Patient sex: F
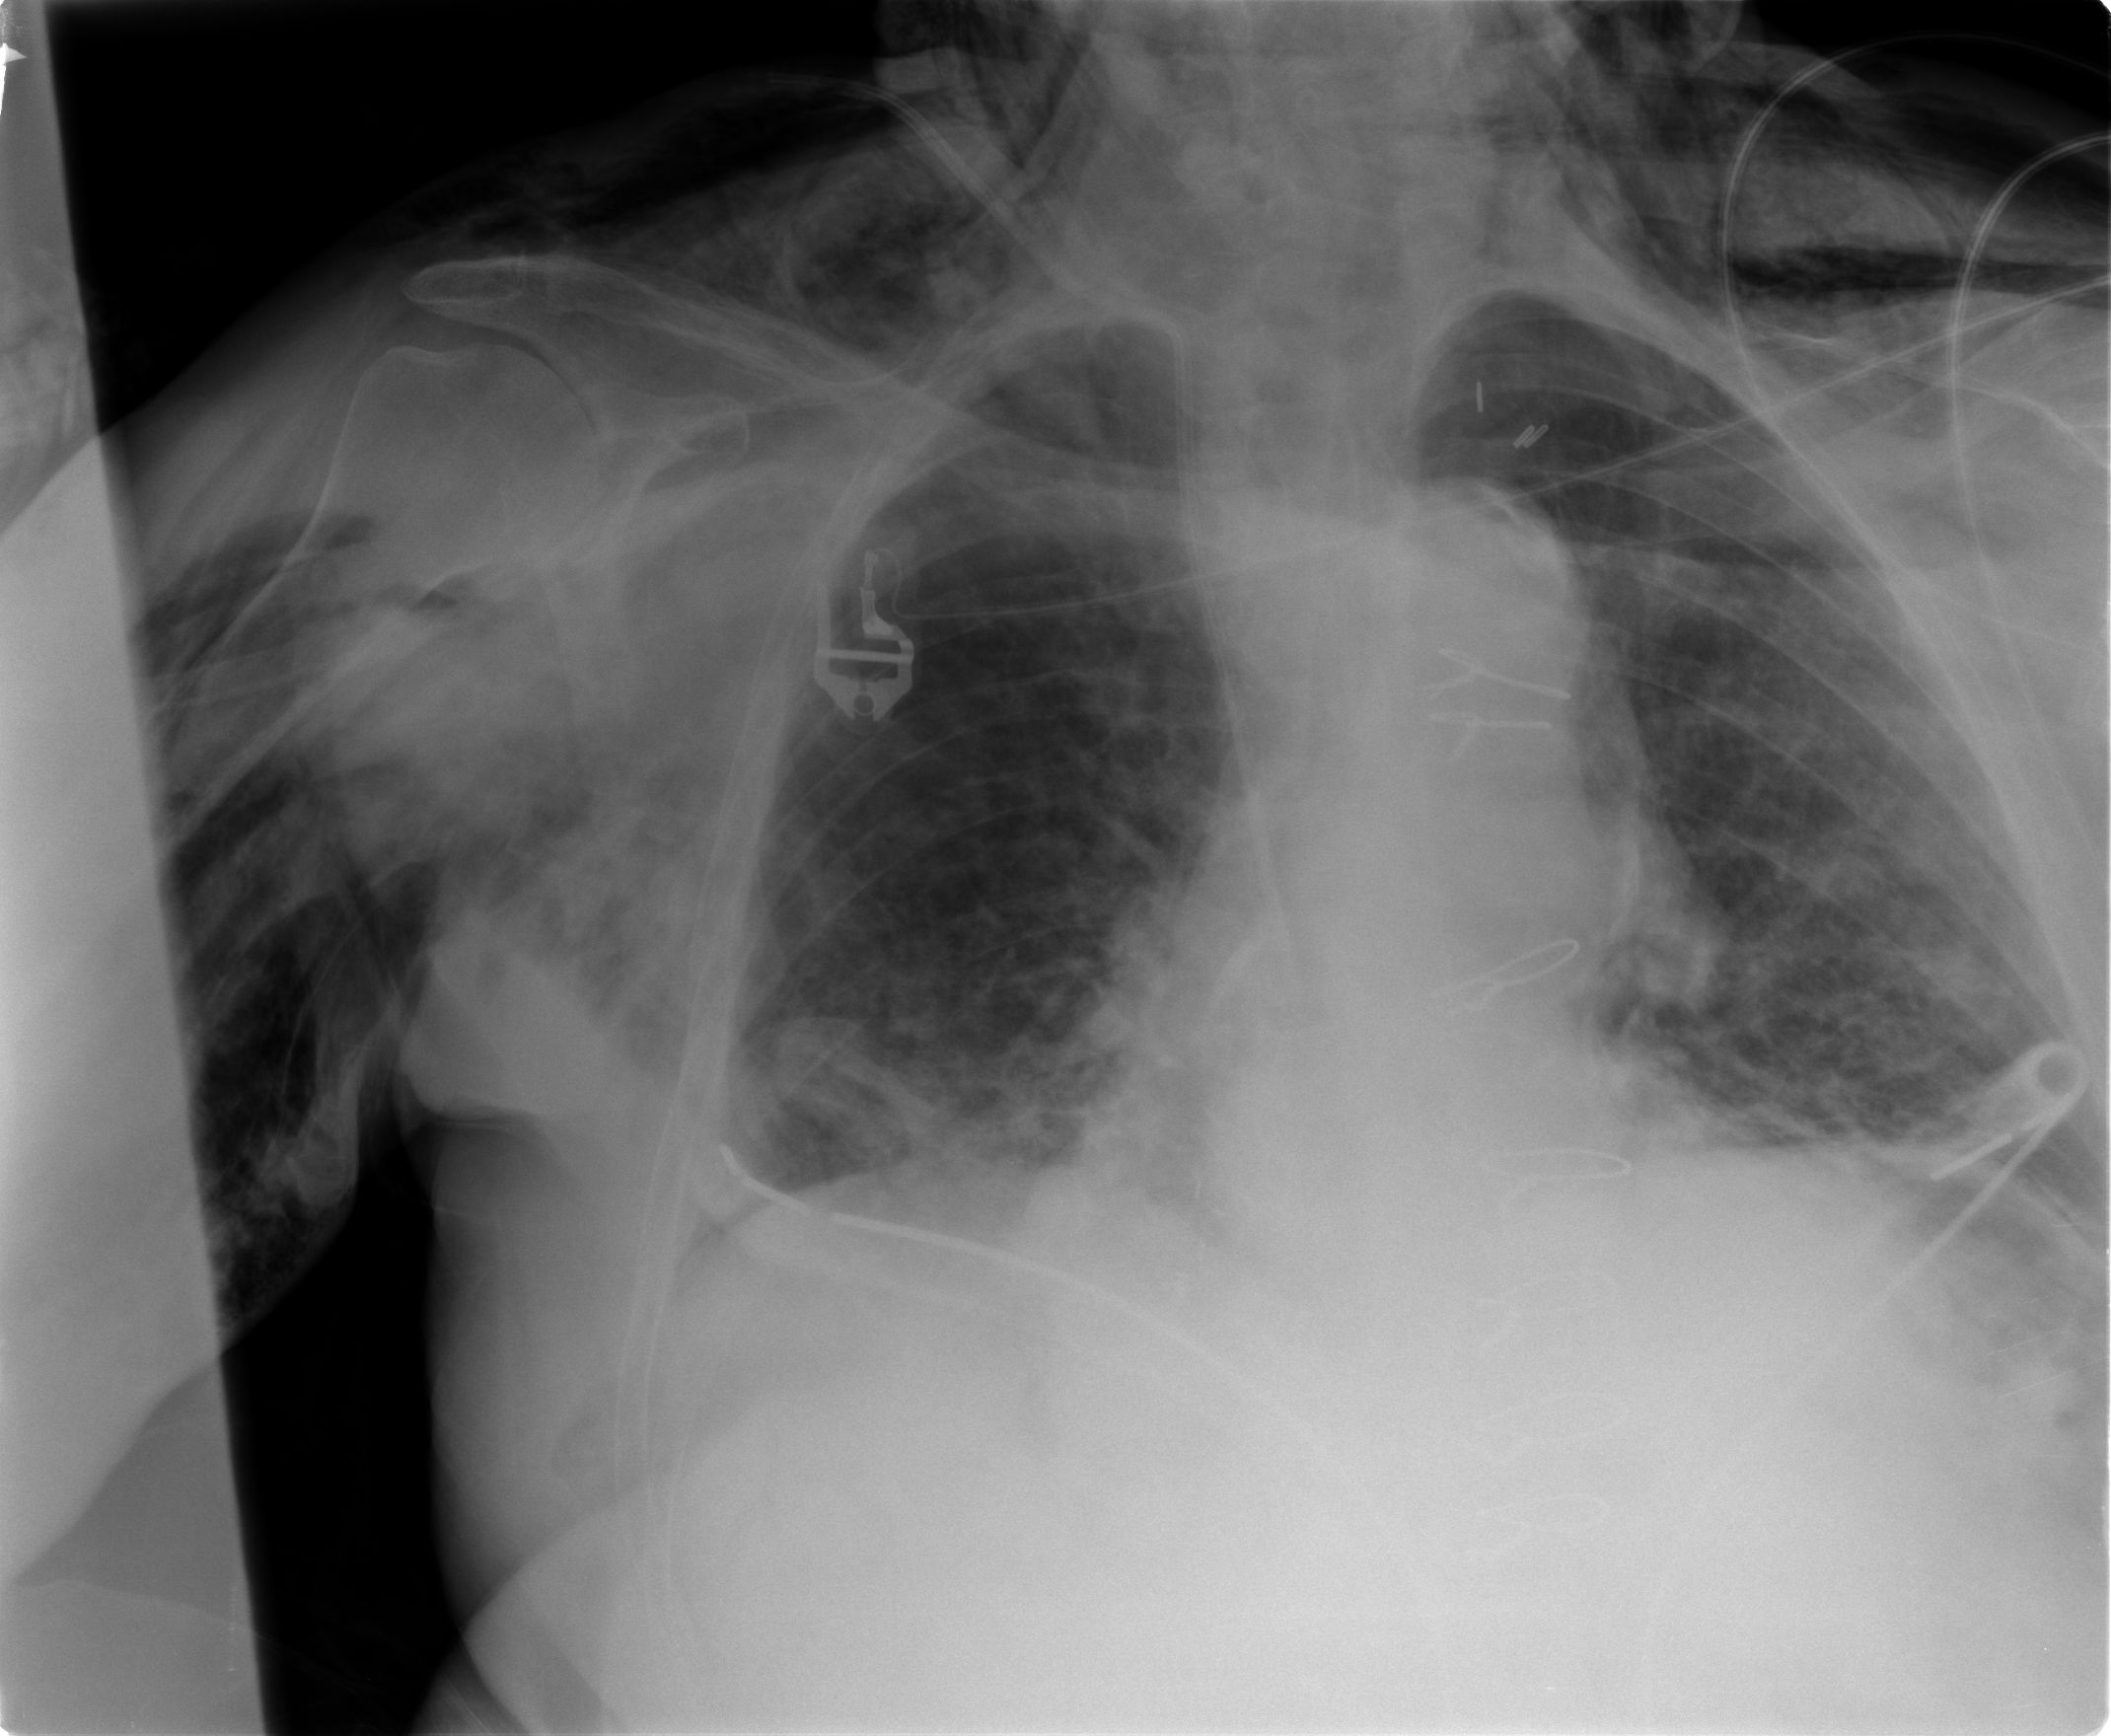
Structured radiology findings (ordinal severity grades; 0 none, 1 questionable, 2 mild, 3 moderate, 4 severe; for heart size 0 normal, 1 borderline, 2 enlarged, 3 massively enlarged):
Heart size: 0
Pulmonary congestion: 2
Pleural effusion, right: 0
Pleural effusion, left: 0
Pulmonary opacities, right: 0
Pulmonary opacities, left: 0
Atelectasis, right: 1
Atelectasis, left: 0